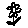
Label: flower